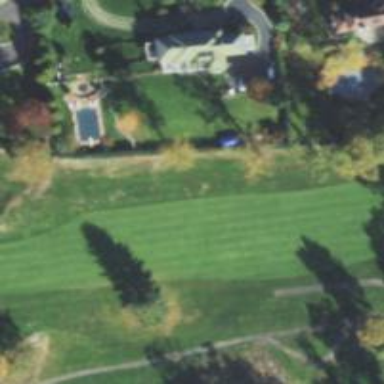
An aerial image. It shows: Golf fairway surrounded by grass.